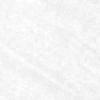
Label: change